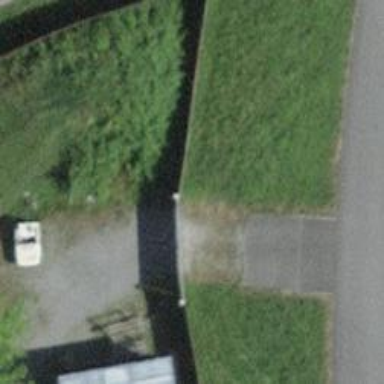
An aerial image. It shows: Gate.